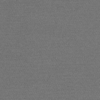
Label: dusty